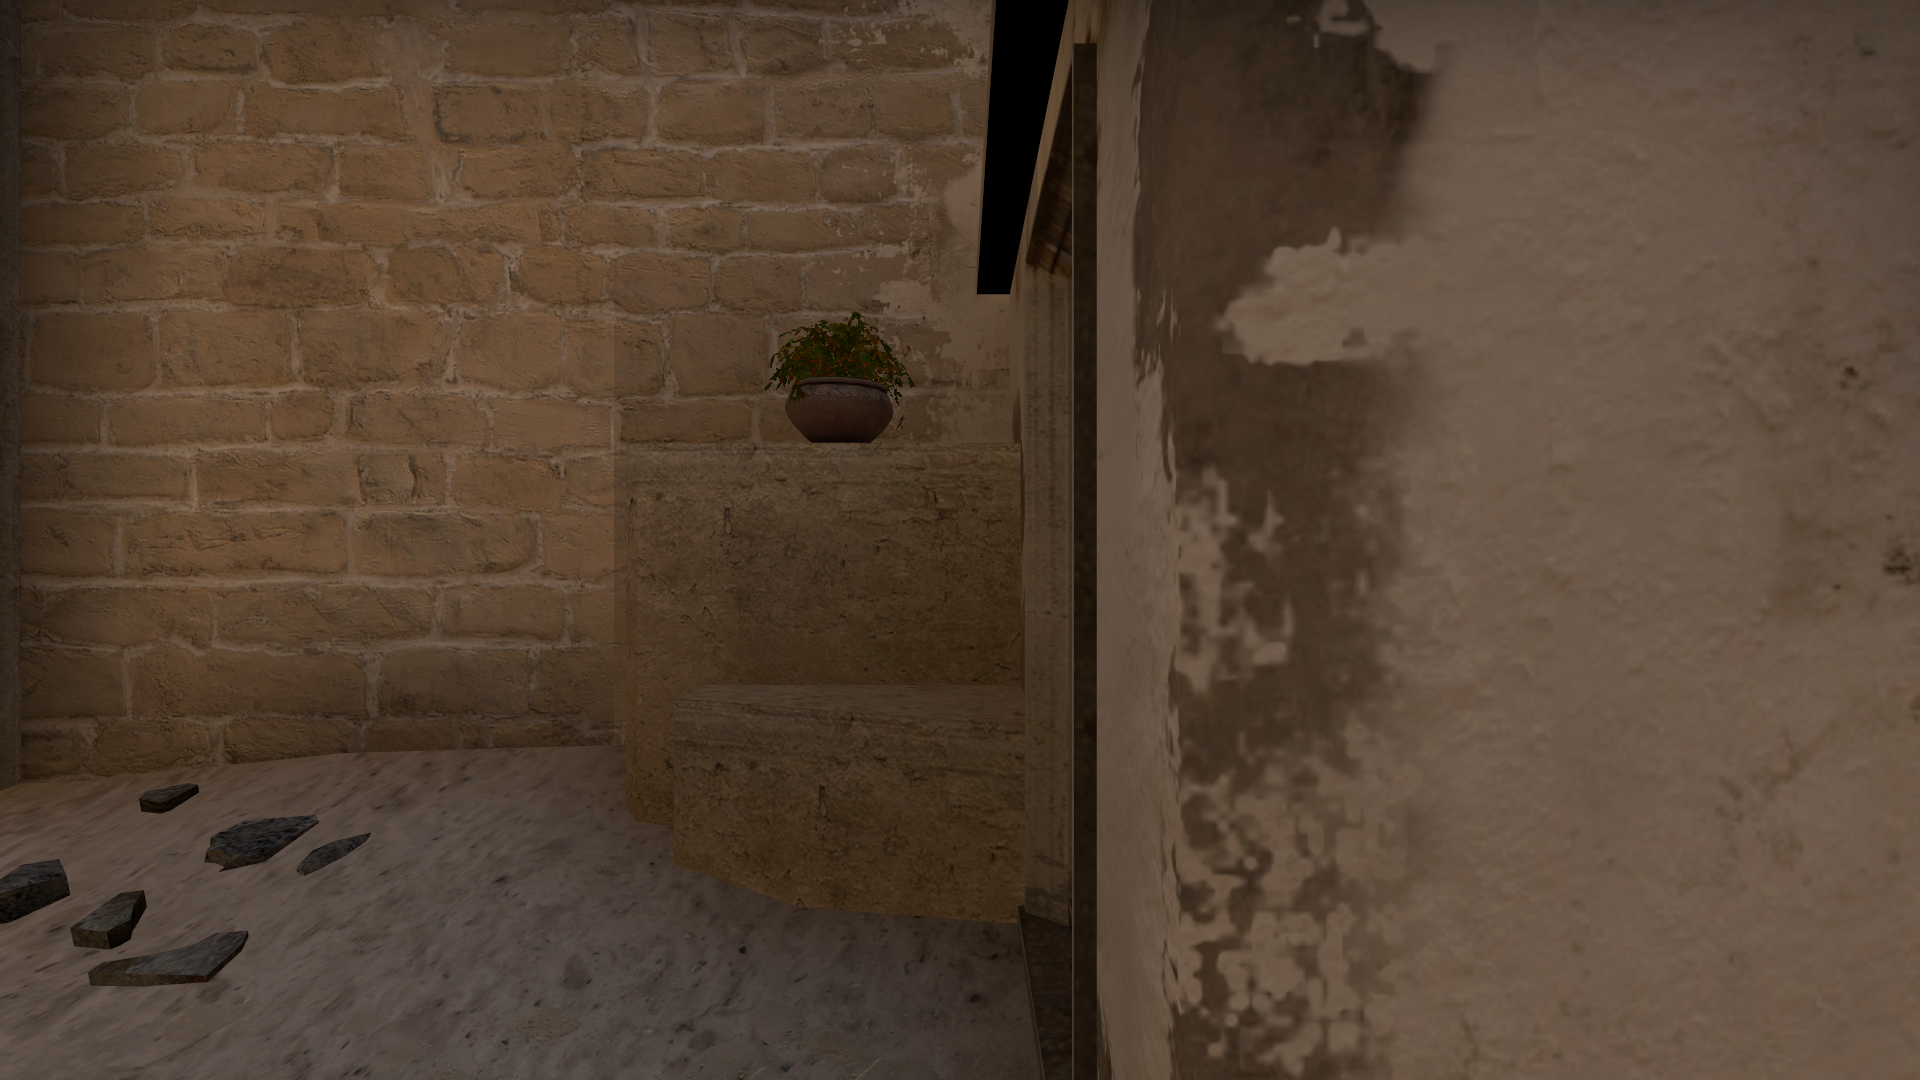
Map: de_mirage